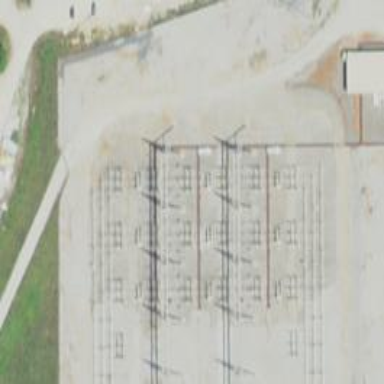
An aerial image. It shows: Switch for power supply.